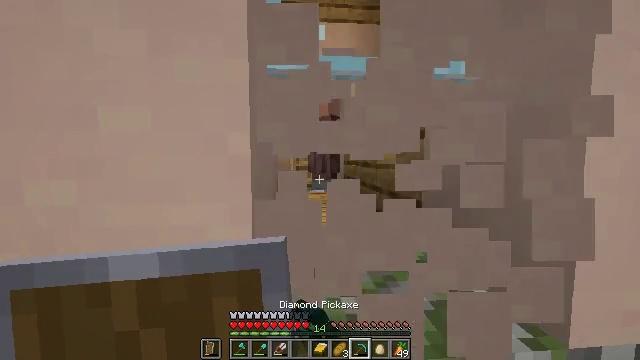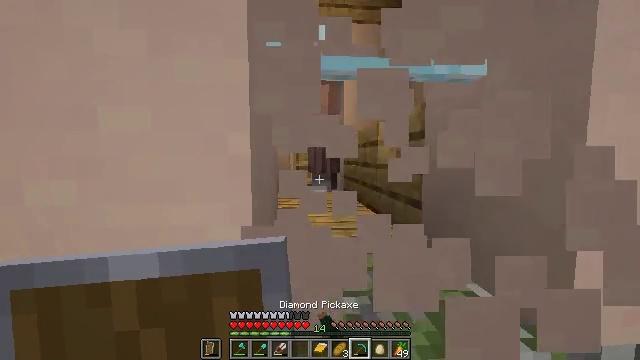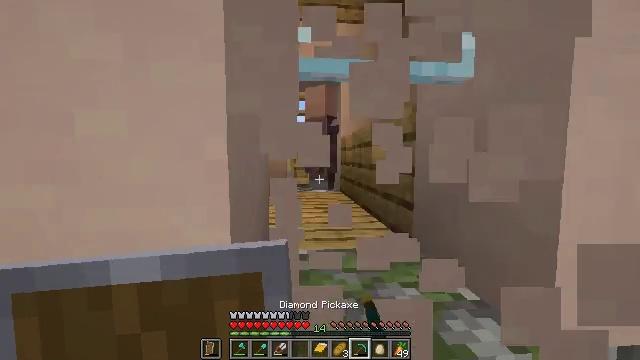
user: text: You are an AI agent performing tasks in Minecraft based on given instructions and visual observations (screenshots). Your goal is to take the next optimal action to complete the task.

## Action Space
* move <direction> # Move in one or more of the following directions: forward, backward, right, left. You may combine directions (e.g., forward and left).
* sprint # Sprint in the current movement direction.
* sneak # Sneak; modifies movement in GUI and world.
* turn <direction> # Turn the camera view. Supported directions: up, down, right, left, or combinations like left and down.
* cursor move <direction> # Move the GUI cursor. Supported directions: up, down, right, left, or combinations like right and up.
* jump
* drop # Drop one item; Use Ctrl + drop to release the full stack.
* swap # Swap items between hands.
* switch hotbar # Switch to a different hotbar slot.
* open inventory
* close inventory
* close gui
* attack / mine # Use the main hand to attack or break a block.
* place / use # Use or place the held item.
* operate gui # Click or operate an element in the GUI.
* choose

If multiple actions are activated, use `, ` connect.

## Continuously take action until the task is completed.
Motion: motion action
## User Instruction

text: Dig white terracotta from a structure.
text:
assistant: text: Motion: attack / mine
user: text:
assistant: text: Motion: move right, attack / mine
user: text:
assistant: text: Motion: attack / mine